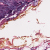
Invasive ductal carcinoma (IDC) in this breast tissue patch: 1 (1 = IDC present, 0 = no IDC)